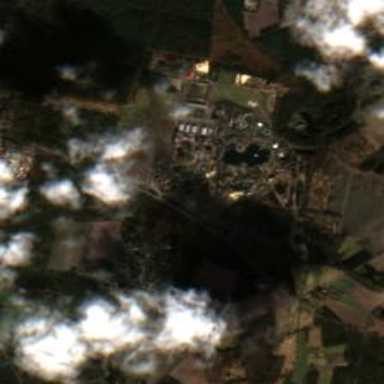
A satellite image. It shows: Theme park.